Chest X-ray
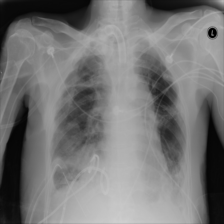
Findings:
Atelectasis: negative
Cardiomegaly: negative
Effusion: negative
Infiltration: negative
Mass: negative
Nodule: negative
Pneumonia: negative
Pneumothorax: negative
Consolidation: negative
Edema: negative
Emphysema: negative
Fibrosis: negative
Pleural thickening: negative
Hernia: negative